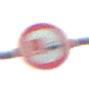
Verkehrszeichen: UeberholverbotKraftfahrzeuge
Umgebung: Outdoor, Suburban
Tageszeit: SunriseSunset
Wetter: PartlyCloudy
Licht: Natural
Jahreszeit: NotSpecified
Kontrast: MediumContrast